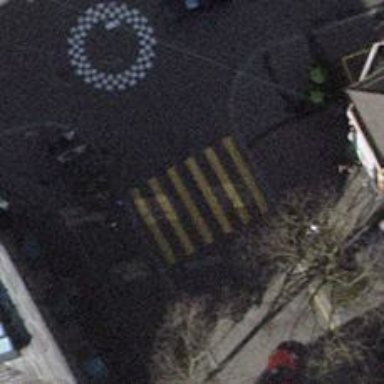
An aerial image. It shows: Paved footway with crossing.